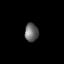
Tissue: lung
Cell type: Endothelial cells
Senescence score: 0.5622
Nuclear area (px): 243
Mean DAPI intensity: 104.029